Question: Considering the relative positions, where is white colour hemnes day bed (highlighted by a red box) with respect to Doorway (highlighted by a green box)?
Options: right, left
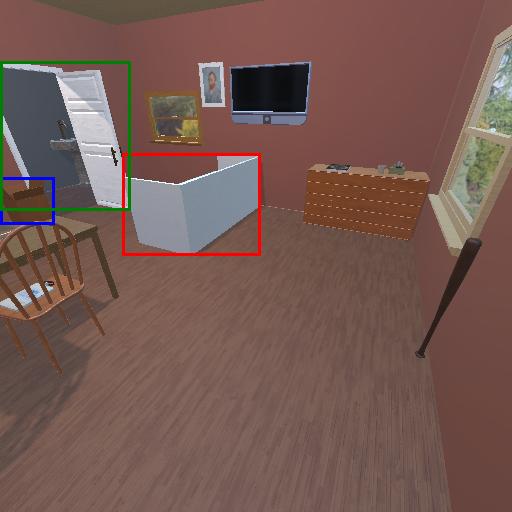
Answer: right